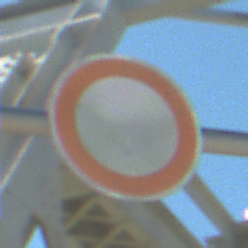
Verkehrszeichen: VerbotFahrzeugeAllerArt
Umgebung: Outdoor, Special
Tageszeit: MorningAfternoon
Wetter: Clear
Licht: Natural
Jahreszeit: NotSpecified
Kontrast: HighContrast